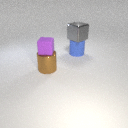
large gray metal cube to the right of small purple rubber cube